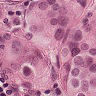
Metastatic tissue present: yes